Field crop: maize
Growth stage: 2
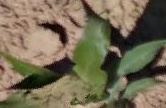
Species: maize